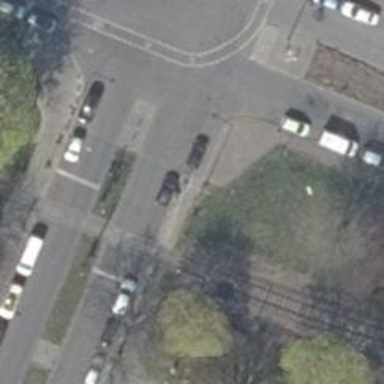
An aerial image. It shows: Railway level crossing.